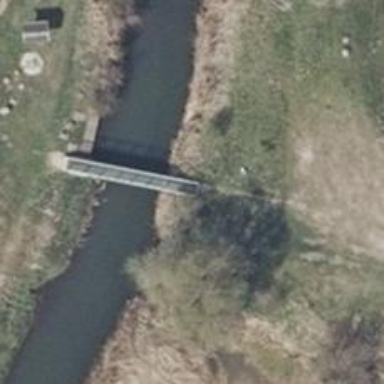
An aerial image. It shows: Metal bridge over path.